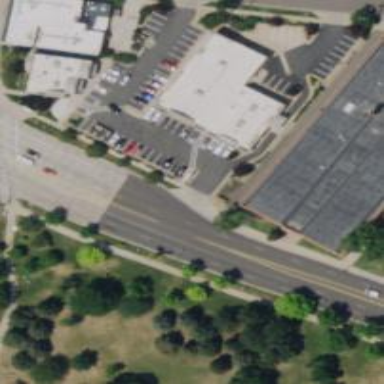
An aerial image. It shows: Secondary road with separate asphalt sidewalk.